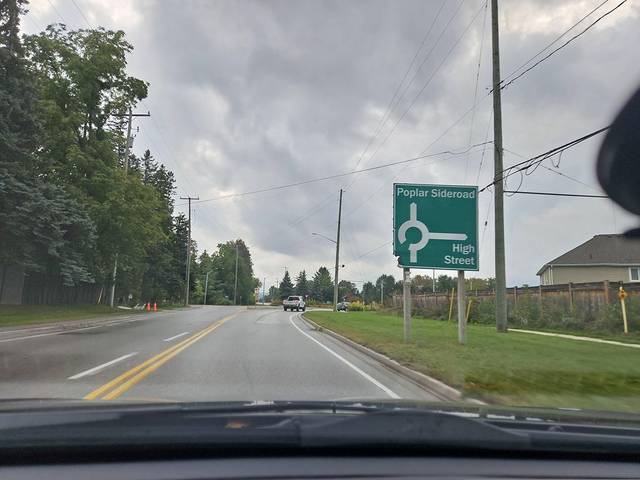
Region: Canada
Coordinates: 44.476, -80.228